Question: > Write a C++ program that reads from the keyboard up to 10 numbers, using a while loop with a SENTINEL, to count and add the positive values and then display the results. Your program should terminate whenever it either reads 10 number or a negative number. You assume at least there is one number.
This is what I've tried, but I couldn't figure out a way to basically keep reading the inputs without submitting until it finds a negative number or reaches the input limit (10) so it stops.
'''
#include <iostream>
using namespace std;
int main()
{
const int SENTINEL = 10;
int number;
int count = 0;
int sum = 0;
cout << "enter 10 random numbers" << endl;
while (count != SENTINEL)
{
cin >> number;
sum = sum + number;
count++;
}
return 0;
}
'''
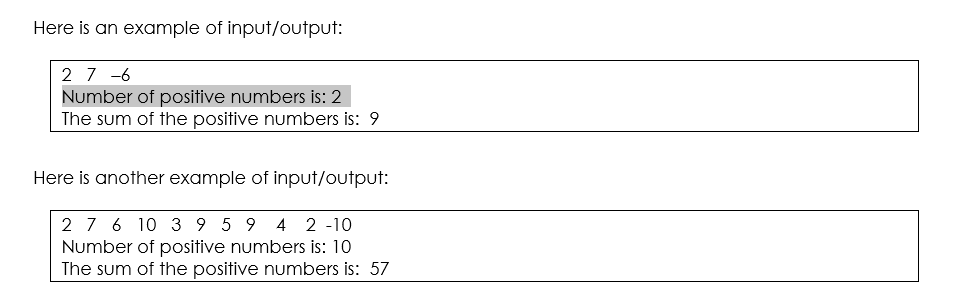
Answer: Solution your problem:
'''
#include <iostream>
using namespace std;
int main()
{
const int SENTINEL = 10;
int number;
int count = 0;
int sum = 0;
cout << "enter 10 random numbers" << endl;
while (cin >> number&&count != SENTINEL&&number>0)
{
sum = sum + number;
count++;
}
cout<<sum<<endl;
return 0;
}
'''